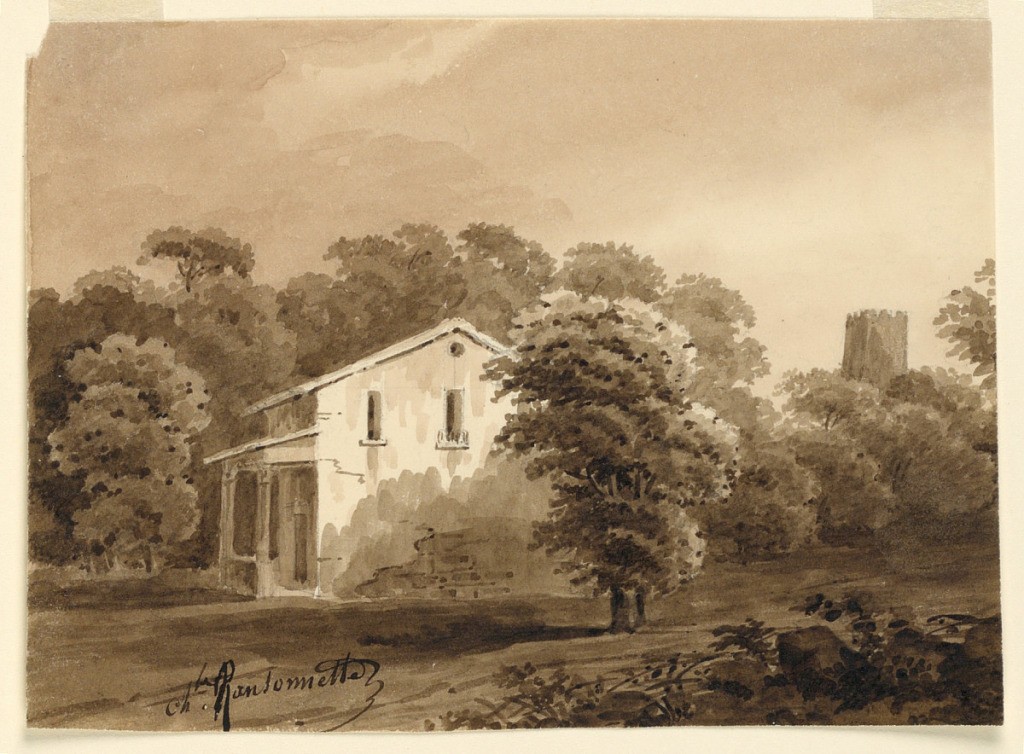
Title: In a Park
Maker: Charles Nicolas Ransonnette, French, 1793 - 1877
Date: ca. 1850
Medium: Graphite, brush and watercolor on paper
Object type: Drawing
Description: A lane, and a dilapidated house with a porch supported by two columns, are shown. A medieval tower rises above the trees in the right background.